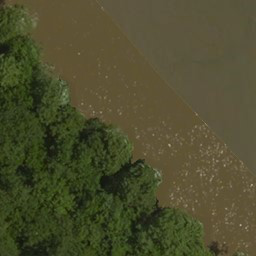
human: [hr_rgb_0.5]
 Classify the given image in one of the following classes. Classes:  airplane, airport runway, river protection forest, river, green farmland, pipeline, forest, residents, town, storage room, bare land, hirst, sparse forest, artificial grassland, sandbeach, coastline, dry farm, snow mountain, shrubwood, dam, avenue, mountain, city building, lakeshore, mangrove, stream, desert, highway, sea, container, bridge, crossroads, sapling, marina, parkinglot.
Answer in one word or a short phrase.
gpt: river protection forest